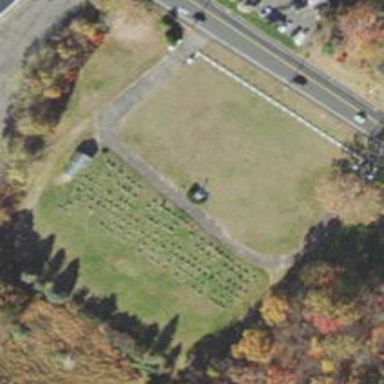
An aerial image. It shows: Private cemetery with landuse designation.